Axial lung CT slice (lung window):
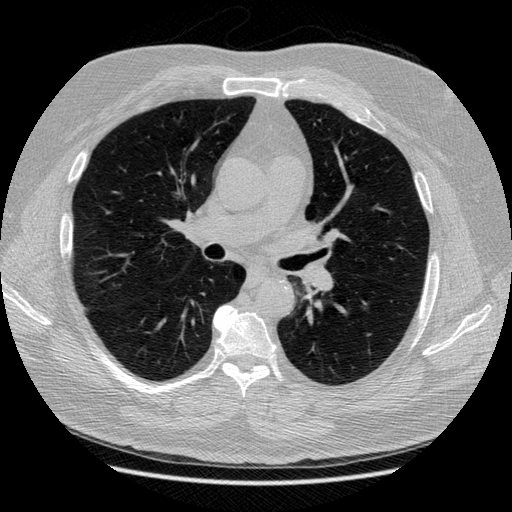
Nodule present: no